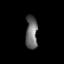
Tissue: lung
Cell type: T cells
Senescence score: 0.2179
Nuclear area (px): 386
Mean DAPI intensity: 107.308